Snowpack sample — Buffalo Mountain, Silverthorne, Colorado, USA (2/22/26, 2:02 PM MST)
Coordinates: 39.622, -106.113
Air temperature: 33 °F
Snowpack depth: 63 cm
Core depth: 40 cm
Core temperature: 26.6 °F
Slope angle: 11°, slope face: 116°
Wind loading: low
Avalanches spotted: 0
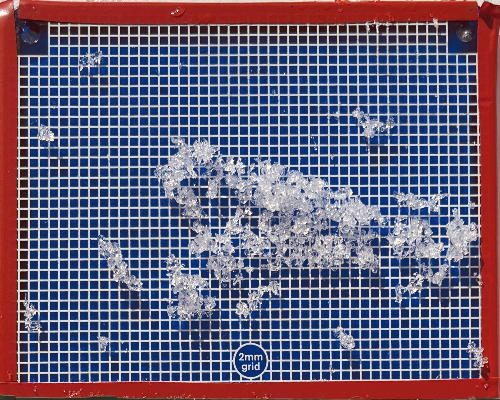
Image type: profile
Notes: In a firebreak similar to site 1, minimal wind loading with no spotted avalanches (not many faces in view though)